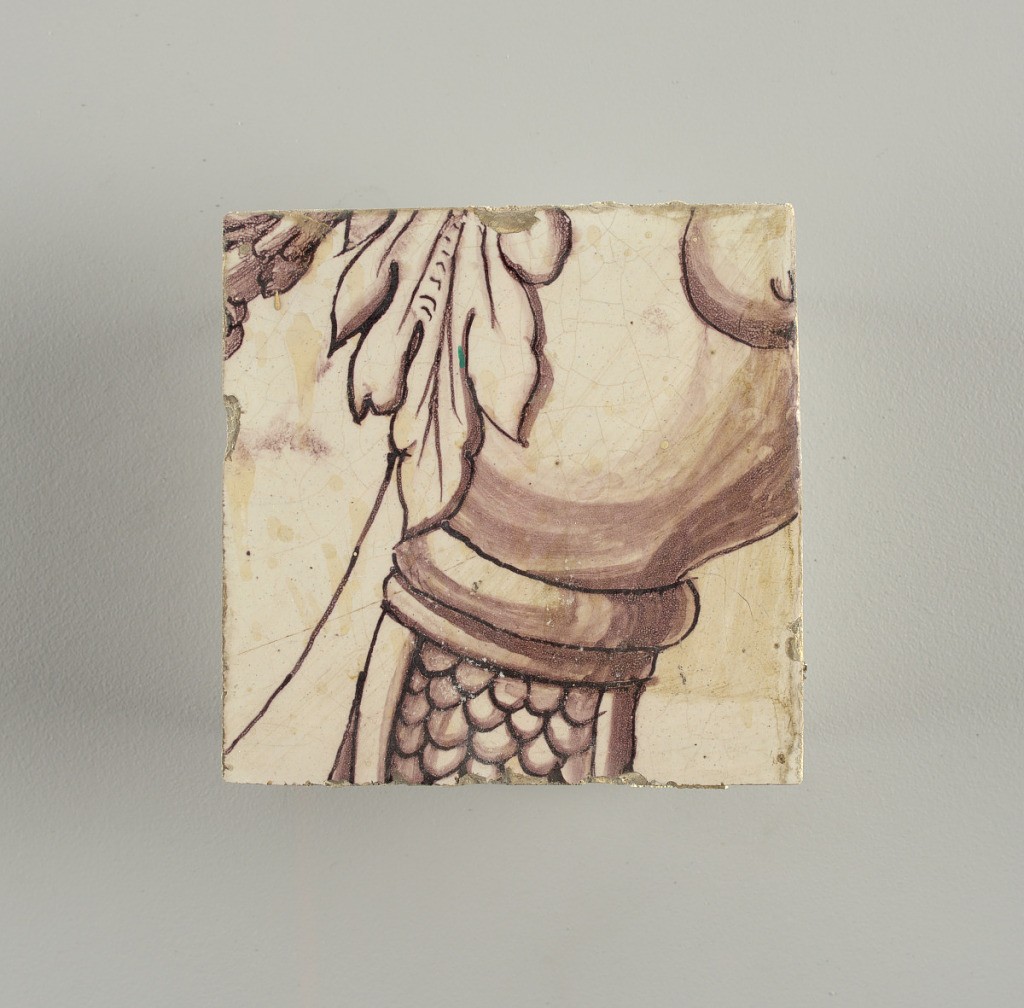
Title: Tile
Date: ca. 1725
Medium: Tin-glazed earthenware, underglaze manganese decoration
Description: Tile from upright rectangular panel of tiles; dark purple (manganese) on white ground showing arched framework; oval cartouche bearing double monogram (probably Lubert Adolf Torck), supported by pair of nude amors; pair of small amors holding crown above, borne by pair of female terms; surrounded by leafscrolls and foliations, with pair of flower-filled urns; top center, lunetted amor's head pendented with rosetted lattice cartouche.

To be used in Rozendaal Castel. Intended to be viewed inset into a wall- indicated by the inclusion of a trompe-l'oeil marbleized edge that surrounds three sides of the panel.